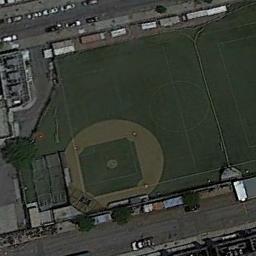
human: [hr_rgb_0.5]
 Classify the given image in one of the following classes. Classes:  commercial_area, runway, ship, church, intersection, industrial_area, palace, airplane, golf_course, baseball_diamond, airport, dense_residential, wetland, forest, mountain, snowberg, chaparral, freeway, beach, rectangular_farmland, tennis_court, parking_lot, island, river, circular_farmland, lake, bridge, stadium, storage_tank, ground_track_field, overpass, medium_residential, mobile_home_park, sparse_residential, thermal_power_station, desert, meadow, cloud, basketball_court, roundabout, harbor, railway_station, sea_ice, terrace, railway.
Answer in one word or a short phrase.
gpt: baseball_diamond